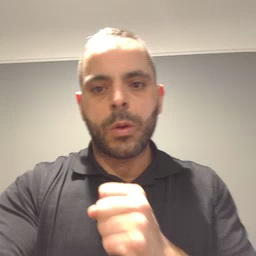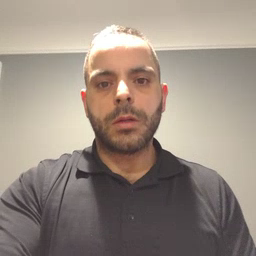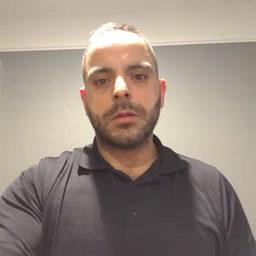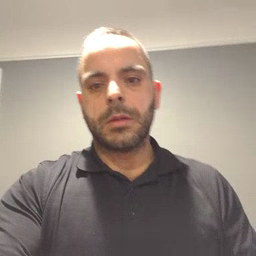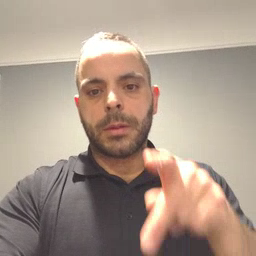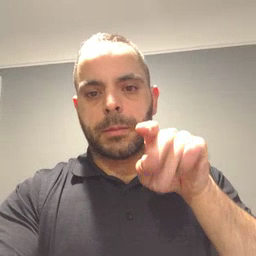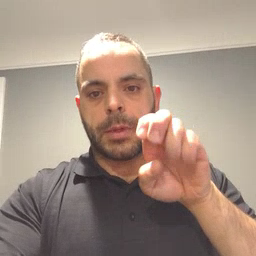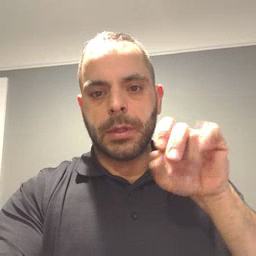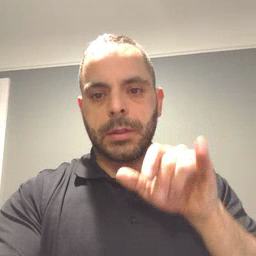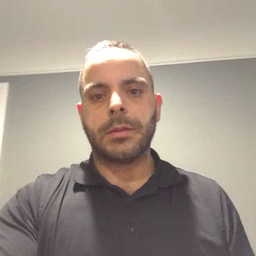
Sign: penny